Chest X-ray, PA view. Patient: 56 years old, sex M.
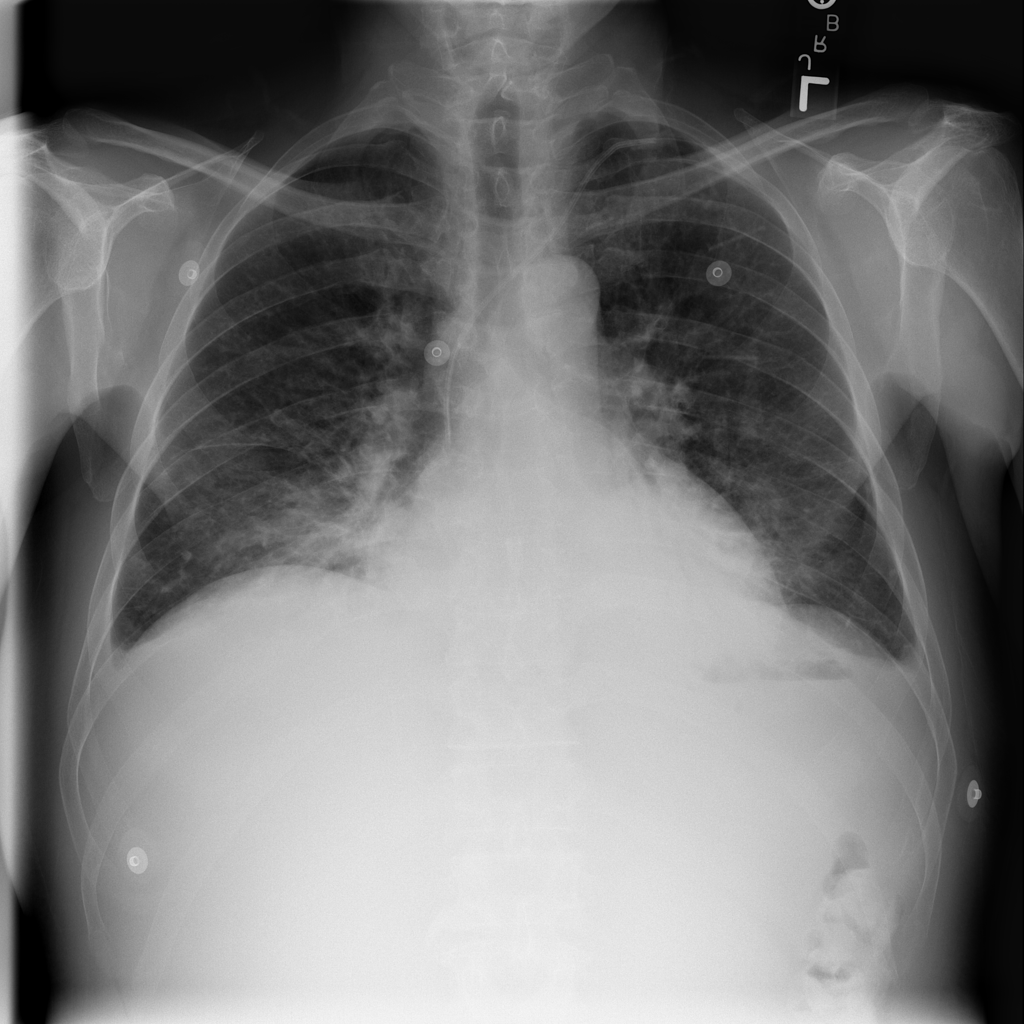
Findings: Effusion